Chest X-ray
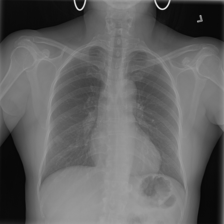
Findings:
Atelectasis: negative
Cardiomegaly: negative
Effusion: negative
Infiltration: negative
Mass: negative
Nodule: negative
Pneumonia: negative
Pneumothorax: negative
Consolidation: negative
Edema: negative
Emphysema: negative
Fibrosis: negative
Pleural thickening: negative
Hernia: negative